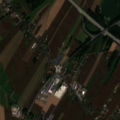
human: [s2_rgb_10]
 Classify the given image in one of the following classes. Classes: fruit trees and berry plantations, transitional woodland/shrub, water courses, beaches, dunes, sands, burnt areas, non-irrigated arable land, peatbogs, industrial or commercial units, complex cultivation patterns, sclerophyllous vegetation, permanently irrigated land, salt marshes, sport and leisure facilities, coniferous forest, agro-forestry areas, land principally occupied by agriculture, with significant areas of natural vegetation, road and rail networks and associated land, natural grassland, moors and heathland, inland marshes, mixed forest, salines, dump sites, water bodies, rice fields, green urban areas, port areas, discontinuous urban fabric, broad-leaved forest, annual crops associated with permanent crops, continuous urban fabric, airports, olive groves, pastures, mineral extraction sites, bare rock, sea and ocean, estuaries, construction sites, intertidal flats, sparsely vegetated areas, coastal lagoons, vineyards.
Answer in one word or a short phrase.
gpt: discontinuous urban fabric, non-irrigated arable land, land principally occupied by agriculture, with significant areas of natural vegetation, water bodies